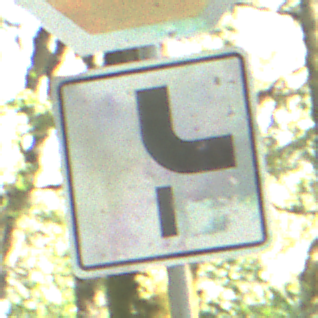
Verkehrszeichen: VerlaufVorfahrtsstrasse10
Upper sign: Stop
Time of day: Midday
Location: Outdoor (Nature)
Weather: Clear
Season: NotSpecified
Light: Natural